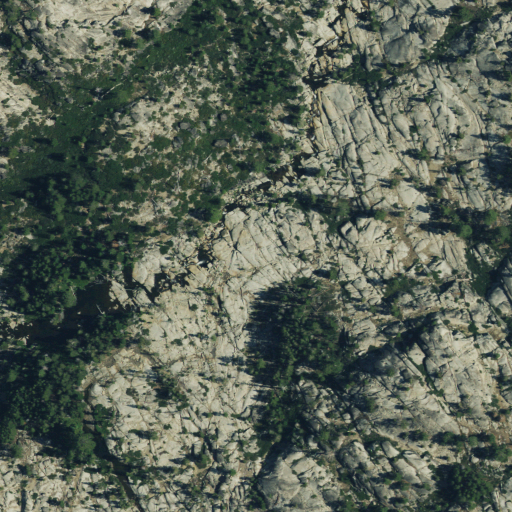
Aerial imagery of valley in California named Rockbound Valley containing shrub, evergreen forest, and barren land